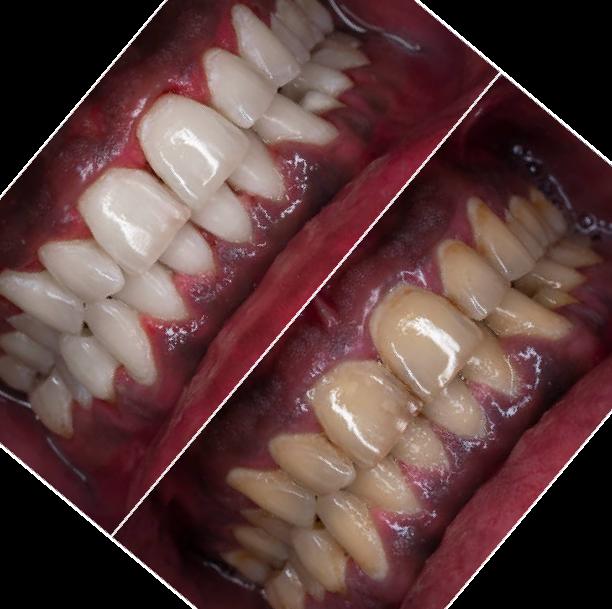
Condition: Calculus